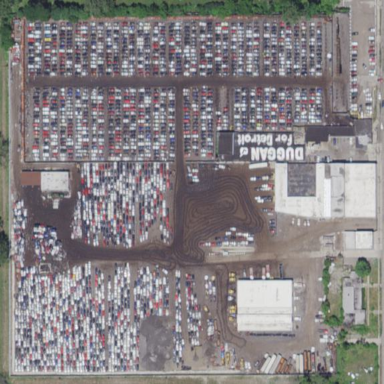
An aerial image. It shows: Scrap yard located in industrial area.